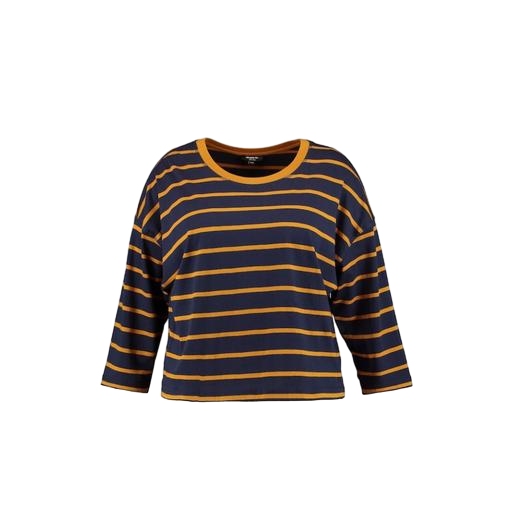
loose fit t-shirt, long-sleeve t-shirt only macy, striped long sleeved t-shirt and u collar, white background